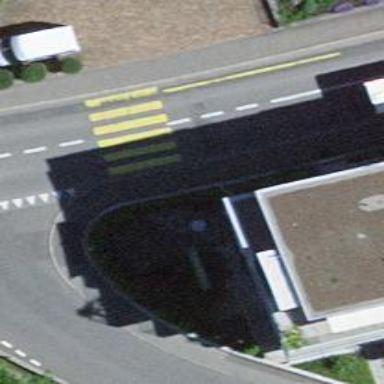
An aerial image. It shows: Zebra crossing on the road.